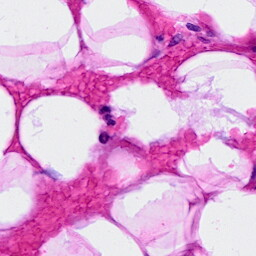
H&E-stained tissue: Breast